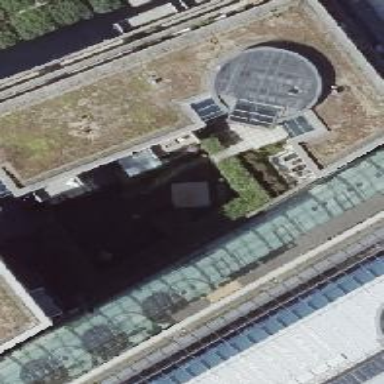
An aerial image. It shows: Round-shaped building with grass roof.